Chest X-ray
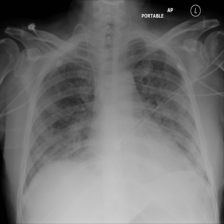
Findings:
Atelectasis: positive
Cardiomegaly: negative
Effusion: positive
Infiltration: positive
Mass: negative
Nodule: negative
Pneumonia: negative
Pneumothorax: negative
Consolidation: negative
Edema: negative
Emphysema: negative
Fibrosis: negative
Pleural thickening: negative
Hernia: negative